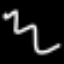
Label: squiggle